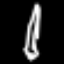
Label: pencil